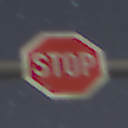
Verkehrszeichen: Stop
Umgebung: Outdoor, Nature
Tageszeit: Night
Wetter: Clear
Licht: Natural
Jahreszeit: NotSpecified
Kontrast: HighContrast